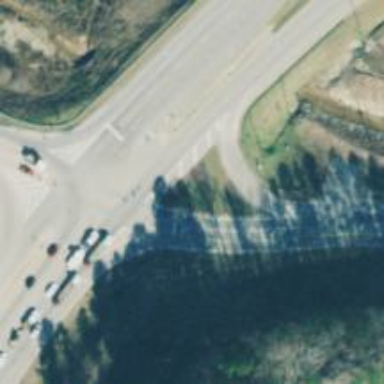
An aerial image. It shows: Asphalt road with primary link designation.